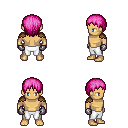
a pixel art fantasy rpg character, male body template, human, tanned skin, leather shoulder armor, white pants, pink plain hairstyle, metal gloves, four views (front, back, left, right), 2x2 character sprite sheet, small pixel art, hard edges, no anti-aliasing